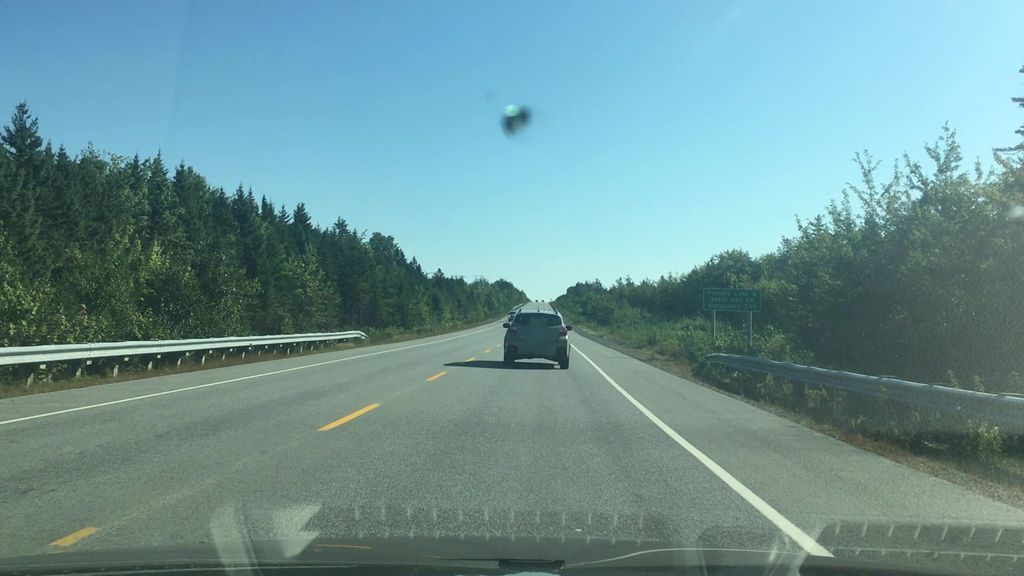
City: halifax